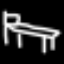
Label: bed